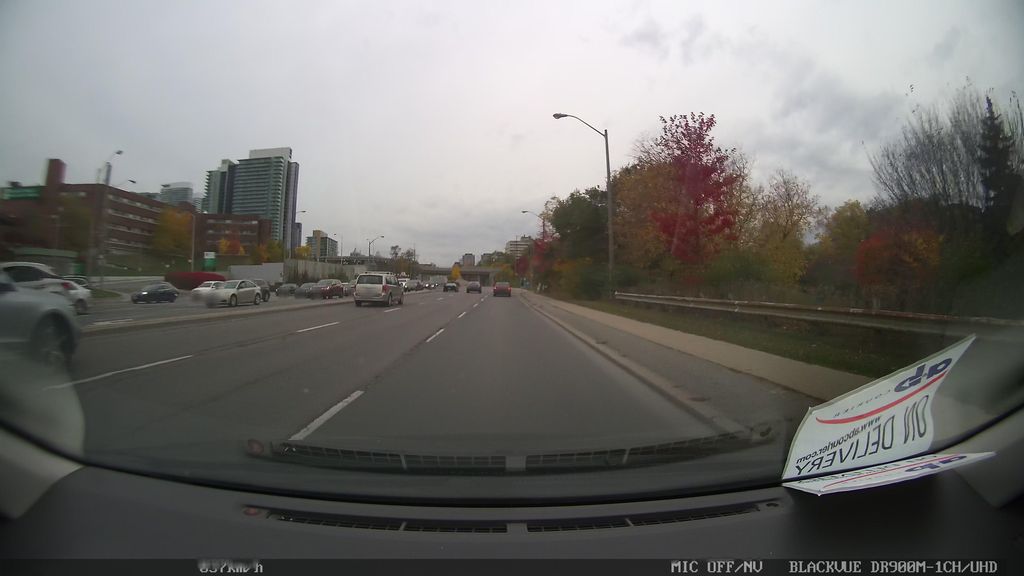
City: toronto